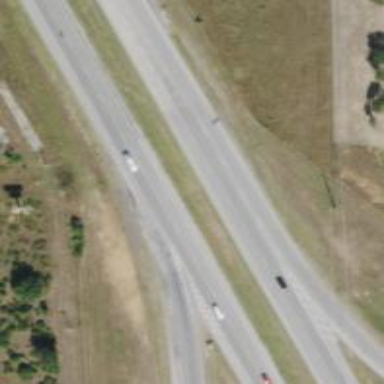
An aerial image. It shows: This image shows trunk highway that functions as expressway.